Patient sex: M
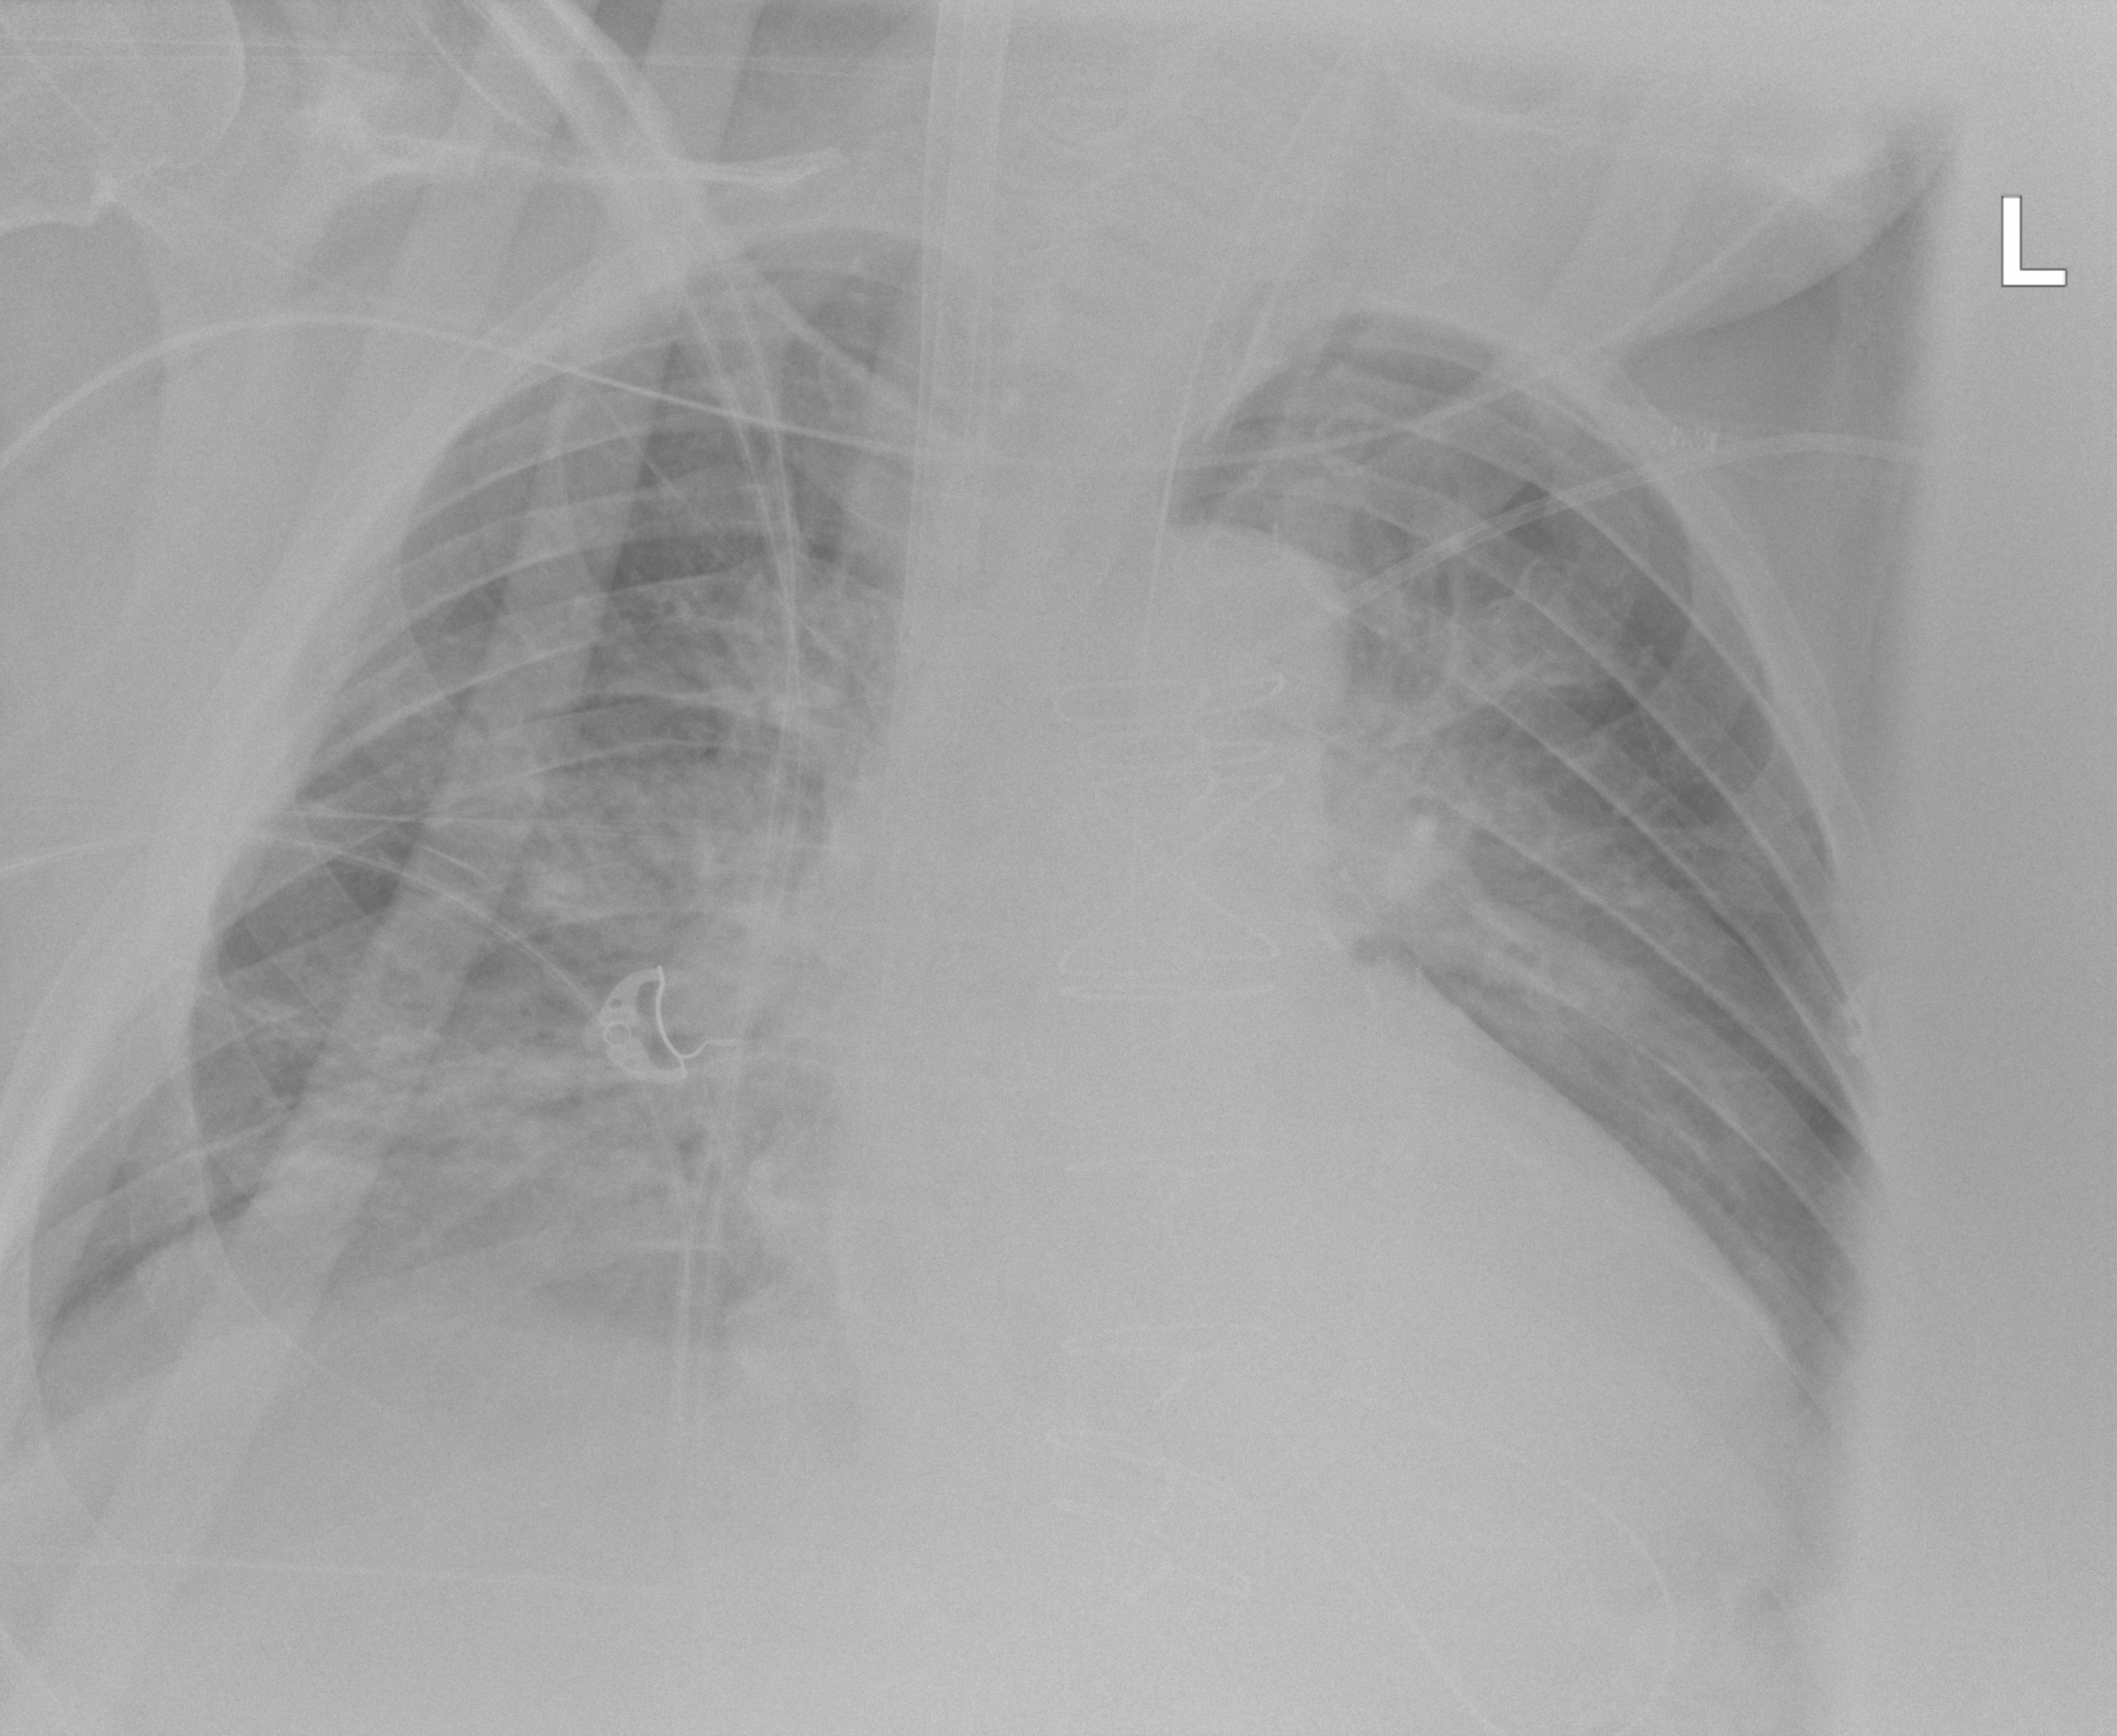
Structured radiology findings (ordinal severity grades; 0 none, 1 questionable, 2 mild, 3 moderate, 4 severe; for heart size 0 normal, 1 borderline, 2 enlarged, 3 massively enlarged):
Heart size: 2
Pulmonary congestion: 2
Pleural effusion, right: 2
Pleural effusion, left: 2
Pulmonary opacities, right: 2
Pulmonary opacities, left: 2
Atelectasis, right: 3
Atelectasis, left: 2